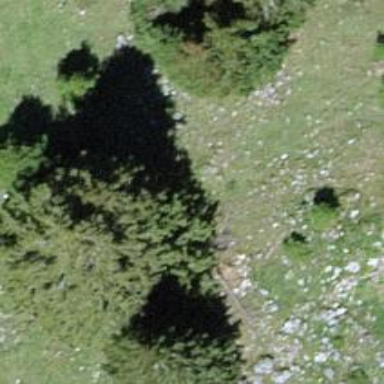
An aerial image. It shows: Needle-leaved tree in nature.